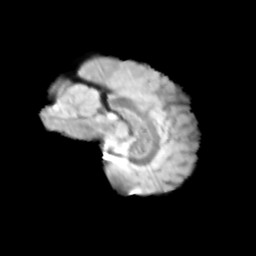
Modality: T2w
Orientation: sagittal
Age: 12
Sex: female
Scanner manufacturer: siemens
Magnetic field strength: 3 T
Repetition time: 3.8 s
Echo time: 0.07 s